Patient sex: M
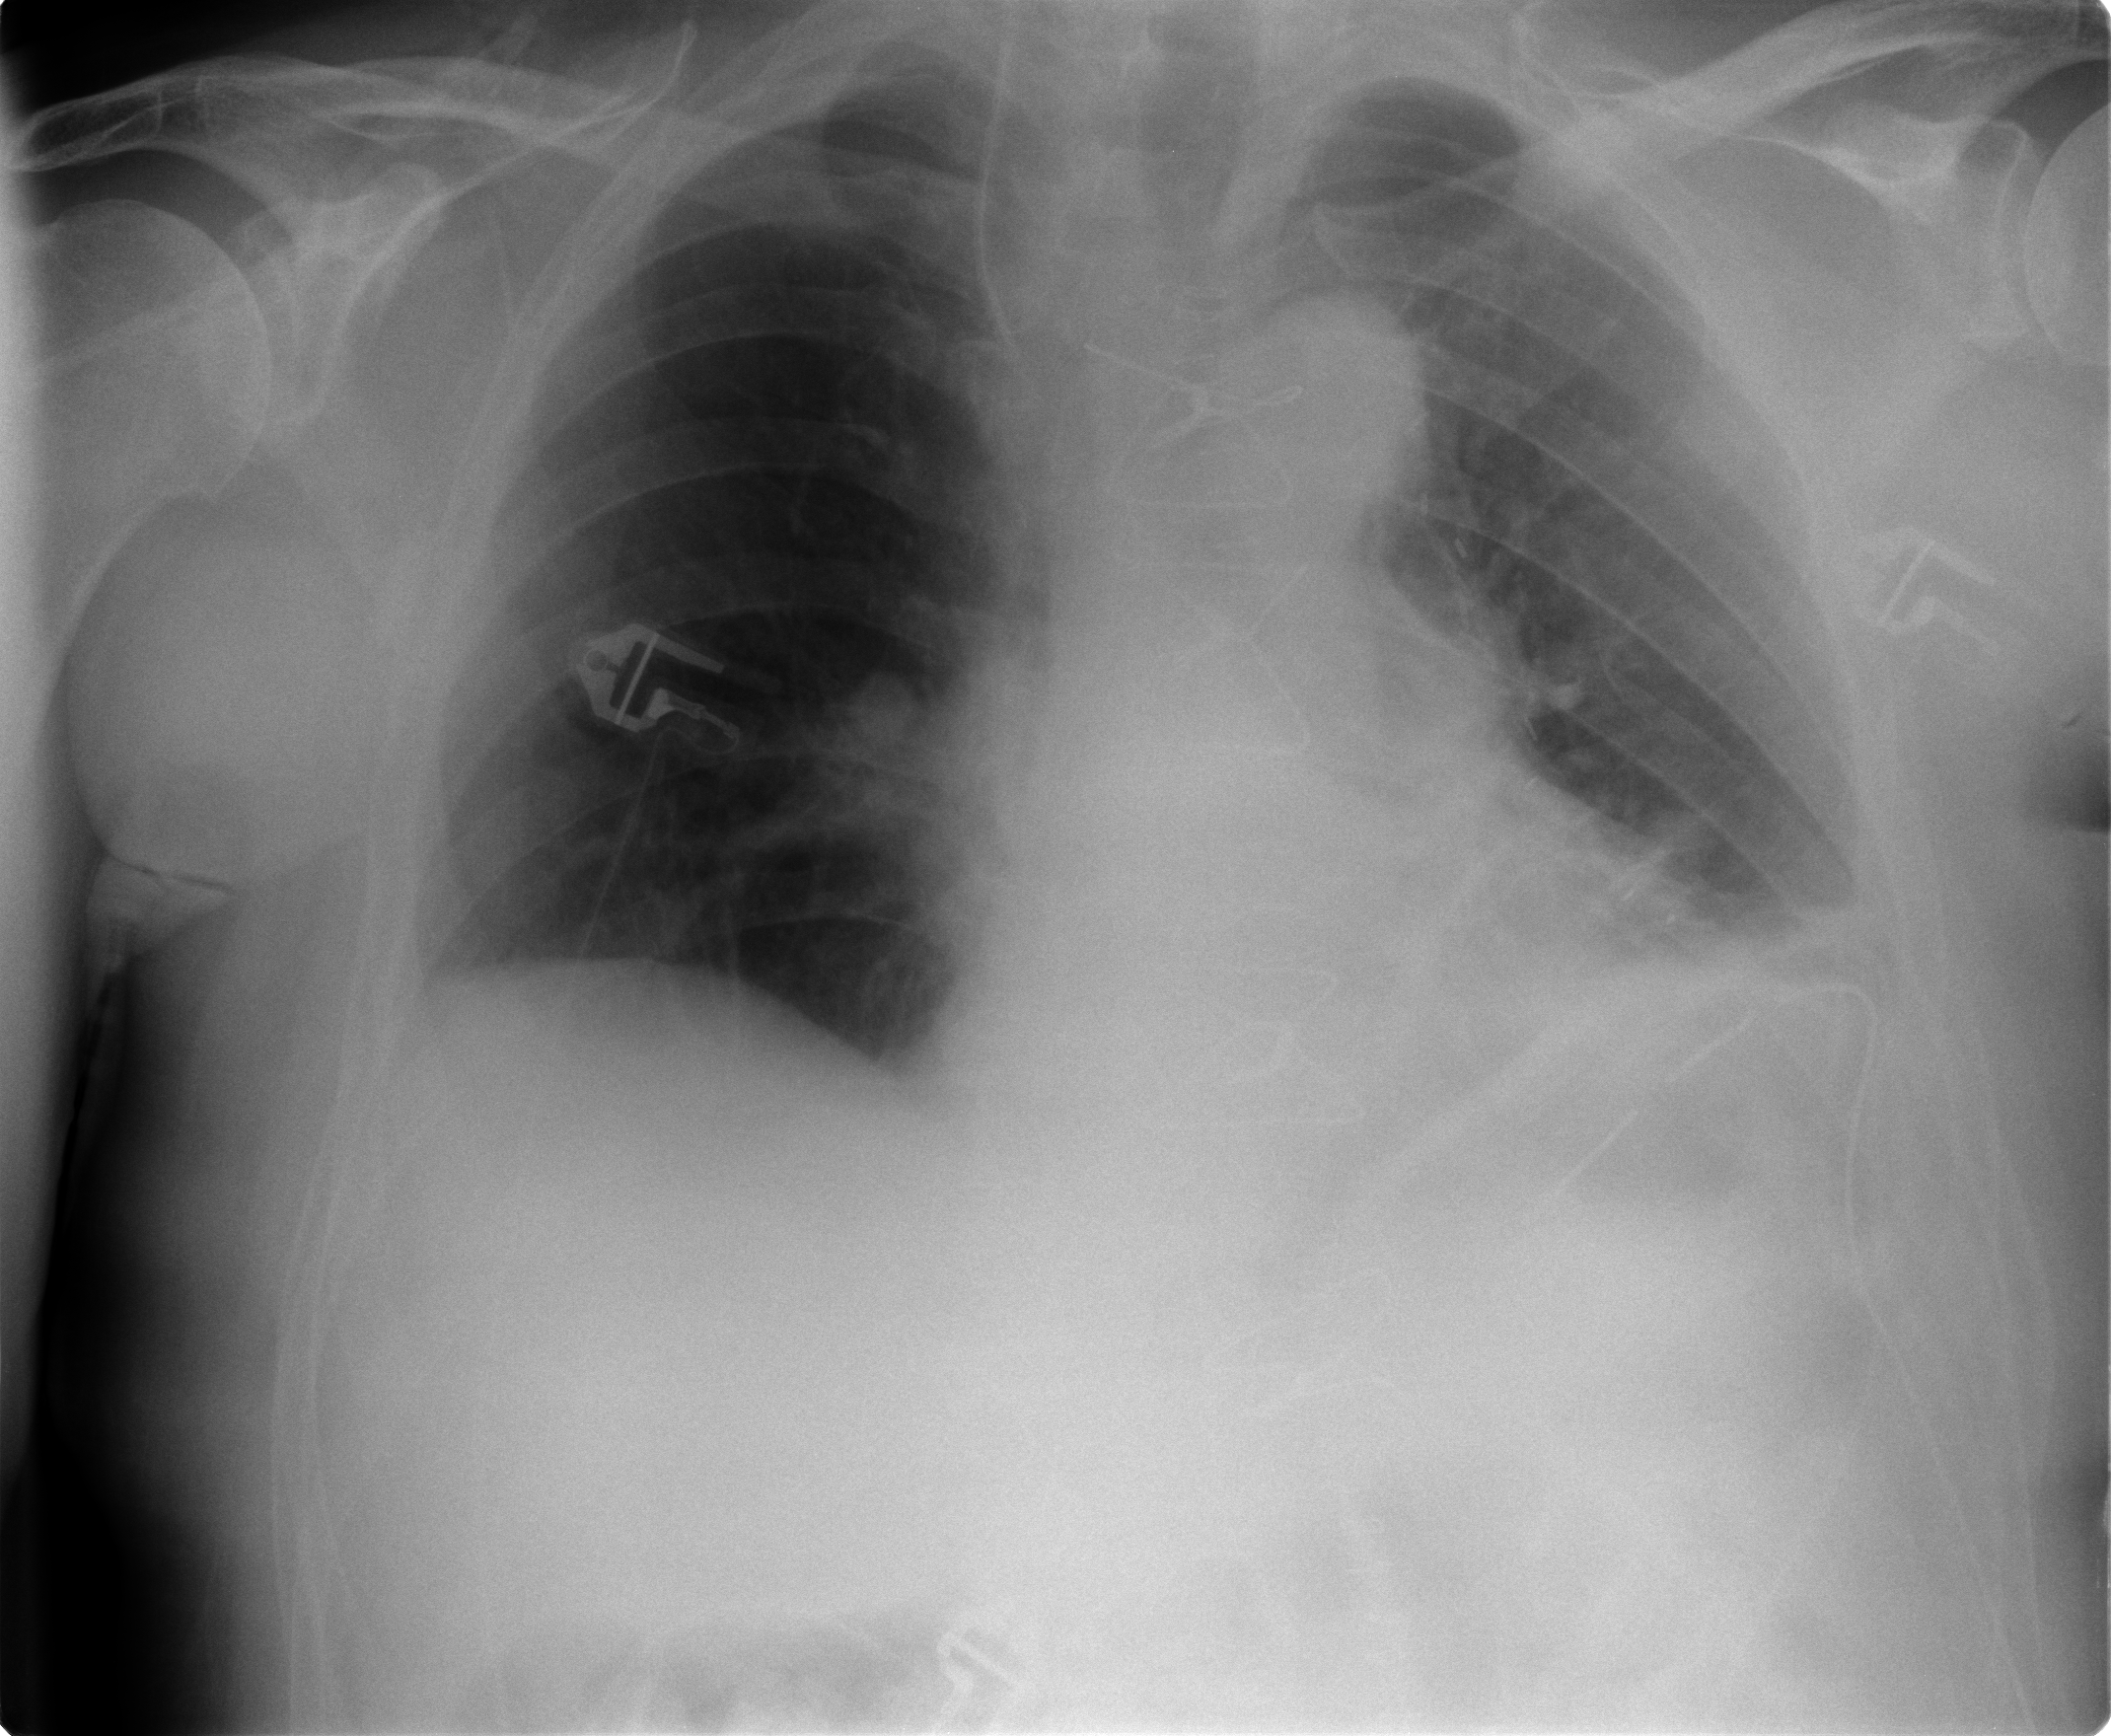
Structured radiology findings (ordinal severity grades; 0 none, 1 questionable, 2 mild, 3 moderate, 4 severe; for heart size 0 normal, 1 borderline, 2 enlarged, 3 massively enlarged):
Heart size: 0
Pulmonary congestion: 1
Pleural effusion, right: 1
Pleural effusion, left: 1
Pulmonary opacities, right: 0
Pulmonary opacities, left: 1
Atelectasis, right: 2
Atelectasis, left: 2